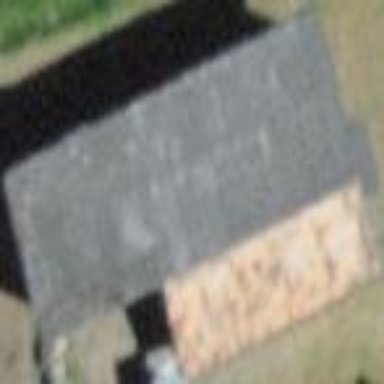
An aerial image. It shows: Rural barn.